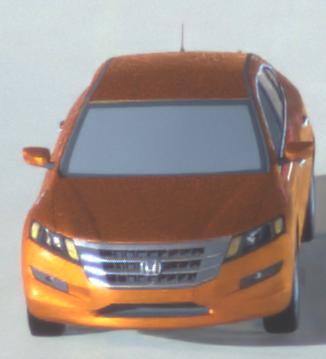
Make: Honda
Model: Crosstour
Detailed model: -
Model produced from: 2009
Model produced until: 2012
Doors: 4
Color: orange
Road condition: dry road
Daytime: night
Contrast: high contrast